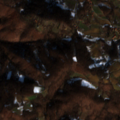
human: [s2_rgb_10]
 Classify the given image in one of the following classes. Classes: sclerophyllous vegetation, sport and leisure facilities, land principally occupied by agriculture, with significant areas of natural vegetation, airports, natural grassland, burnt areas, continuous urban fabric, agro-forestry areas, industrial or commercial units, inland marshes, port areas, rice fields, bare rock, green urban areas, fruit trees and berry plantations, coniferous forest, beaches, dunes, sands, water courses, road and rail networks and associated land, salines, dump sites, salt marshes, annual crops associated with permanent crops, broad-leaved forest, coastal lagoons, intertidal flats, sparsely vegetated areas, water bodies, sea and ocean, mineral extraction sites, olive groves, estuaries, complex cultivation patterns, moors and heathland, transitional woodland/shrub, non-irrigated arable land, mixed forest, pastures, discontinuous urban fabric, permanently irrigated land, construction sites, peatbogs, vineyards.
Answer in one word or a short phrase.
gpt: complex cultivation patterns, land principally occupied by agriculture, with significant areas of natural vegetation, broad-leaved forest